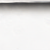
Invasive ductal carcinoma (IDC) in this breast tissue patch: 0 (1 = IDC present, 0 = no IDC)